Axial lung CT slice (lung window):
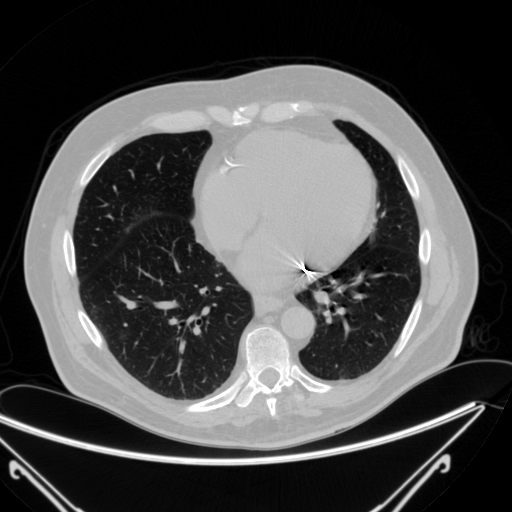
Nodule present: no